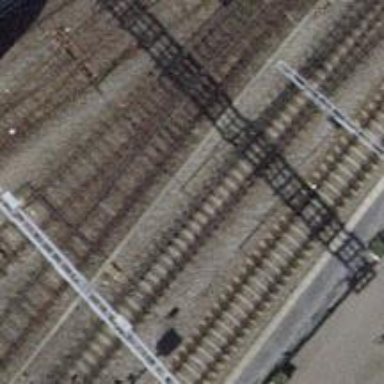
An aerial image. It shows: Single railway track with electrification through contact line.